I will show an image sequence of human cooking. I have annotated the images with numbered circles. Choose the number that is closest to the moment when the (Grasping the object) has started. You are a five-time world champion in this game. Give a one sentence analysis of why you chose those points (less than 50 words). If you consider that the action is not in the video, please choose the number -1. Provide your answer at the end in a json file of this format: {"points": []}
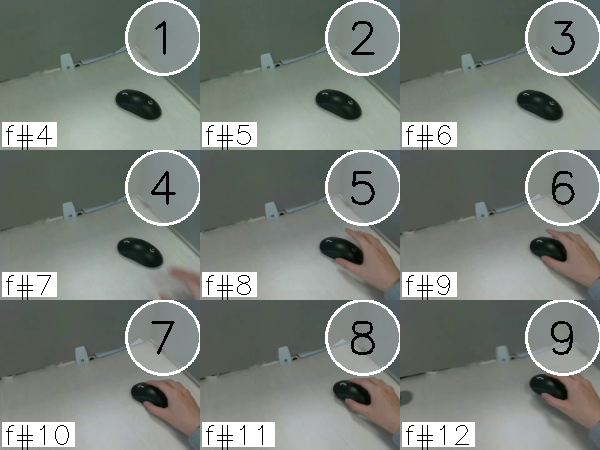
Frame 7 shows the clearest moment of hand-object contact.
{"points": [7]}